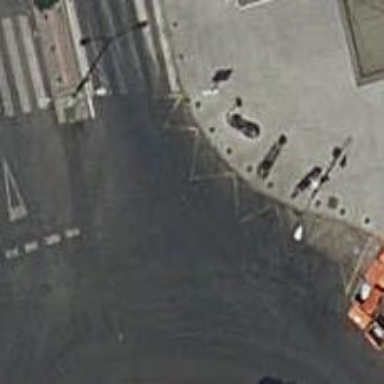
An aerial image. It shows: Bollard barrier.